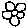
Label: flower